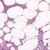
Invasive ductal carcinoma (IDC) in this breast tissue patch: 0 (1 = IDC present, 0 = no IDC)